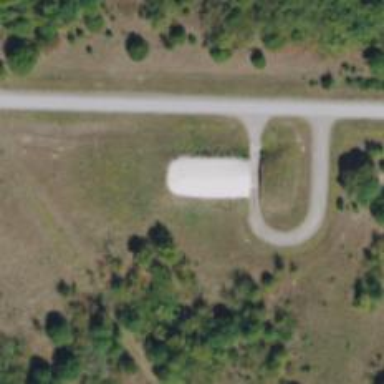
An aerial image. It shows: Military bunker for protection and defense.